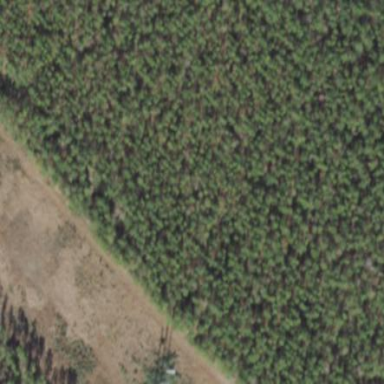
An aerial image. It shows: Forest area predominantly covered with needle-leaved trees.